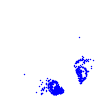
Particle: kaon